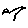
Label: bird